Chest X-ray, PA view. Patient: 34 years old, sex M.
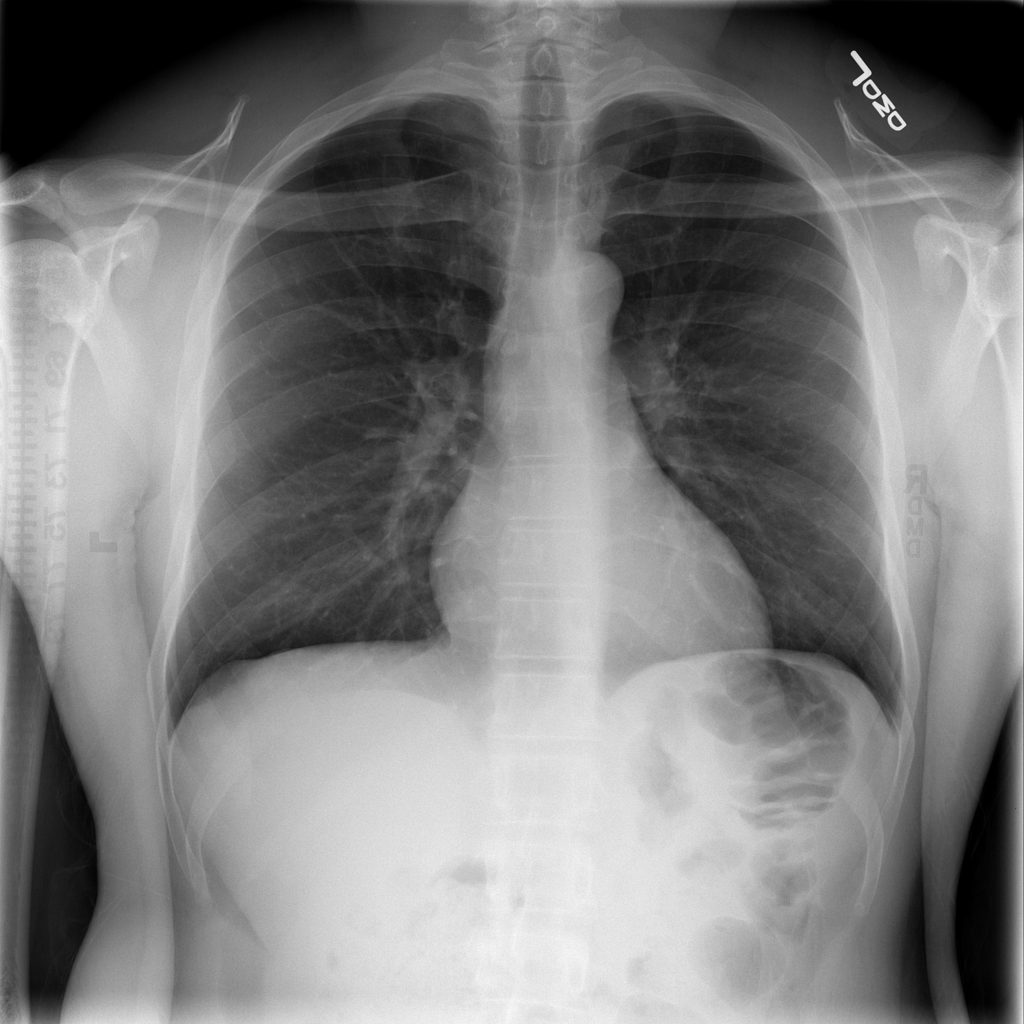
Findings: No Finding